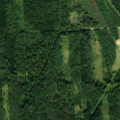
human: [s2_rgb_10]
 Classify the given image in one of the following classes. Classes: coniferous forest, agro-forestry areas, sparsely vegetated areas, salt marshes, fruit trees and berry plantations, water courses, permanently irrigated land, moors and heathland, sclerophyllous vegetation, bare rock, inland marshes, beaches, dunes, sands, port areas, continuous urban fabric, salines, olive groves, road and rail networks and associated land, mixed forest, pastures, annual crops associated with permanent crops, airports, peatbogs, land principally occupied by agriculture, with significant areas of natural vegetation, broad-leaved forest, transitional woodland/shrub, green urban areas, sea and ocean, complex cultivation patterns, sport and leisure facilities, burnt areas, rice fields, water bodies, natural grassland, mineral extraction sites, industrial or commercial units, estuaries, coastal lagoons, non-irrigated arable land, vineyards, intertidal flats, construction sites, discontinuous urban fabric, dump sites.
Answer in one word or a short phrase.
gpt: land principally occupied by agriculture, with significant areas of natural vegetation, broad-leaved forest, mixed forest, transitional woodland/shrub